Interaction volume radius: 5 \u00c5
Interaction volume height: 30 \u00c5
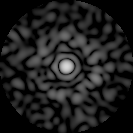
Disorder parameter: 0.8495